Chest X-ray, PA view. Patient: 53 years old, sex M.
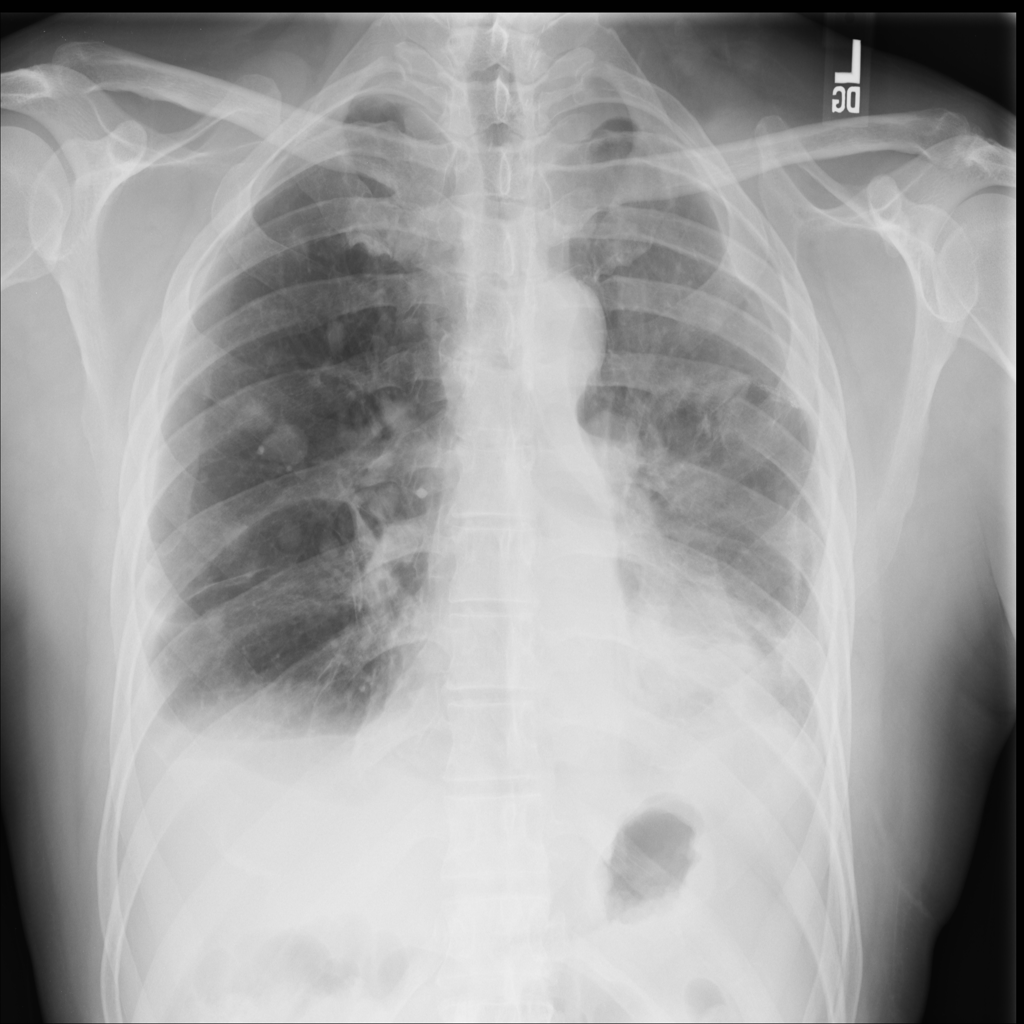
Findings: Nodule